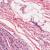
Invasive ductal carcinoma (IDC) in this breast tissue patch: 1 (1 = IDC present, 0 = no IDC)